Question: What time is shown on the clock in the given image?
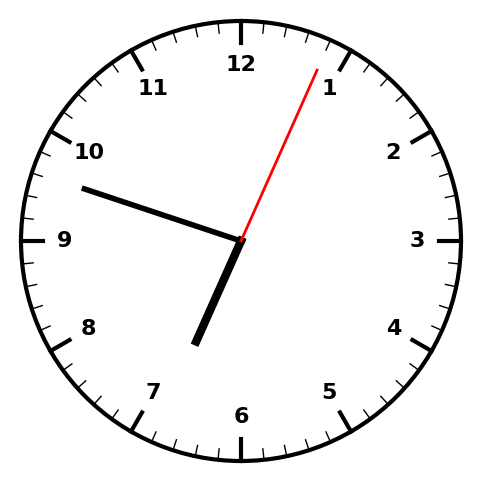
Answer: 06:48:04